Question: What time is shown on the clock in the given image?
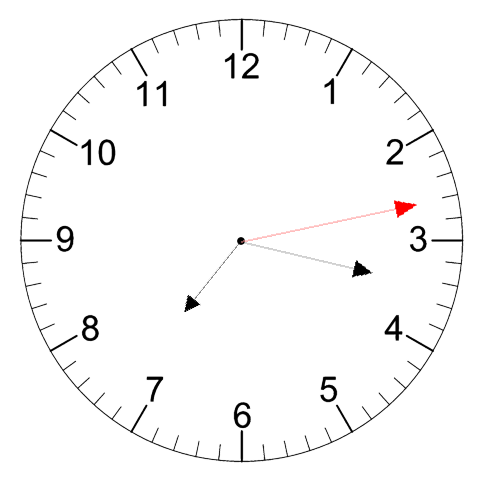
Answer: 07:17:13